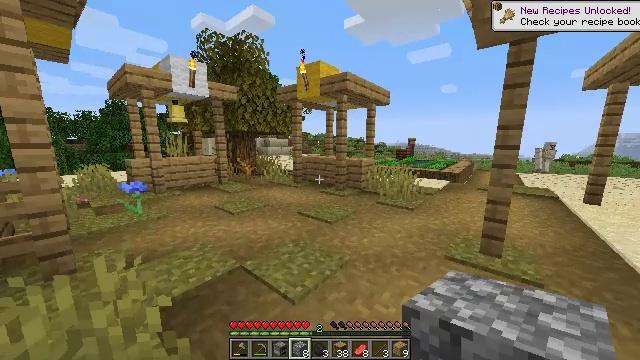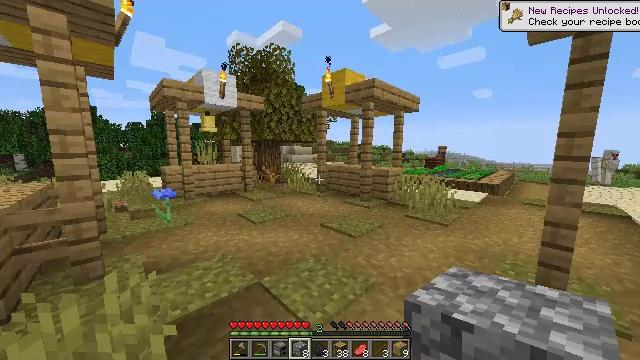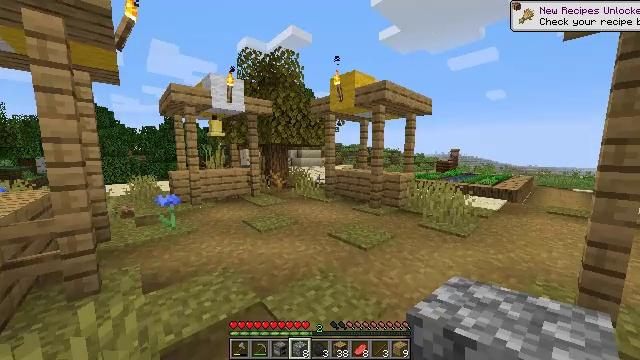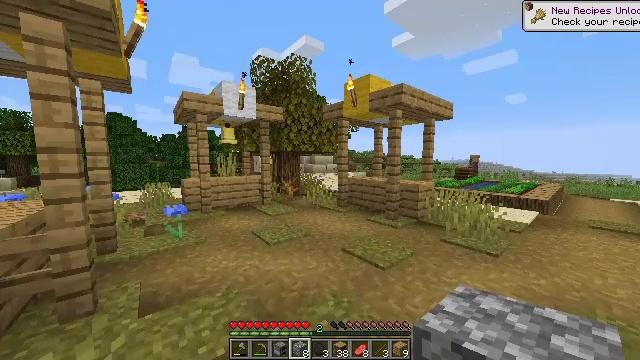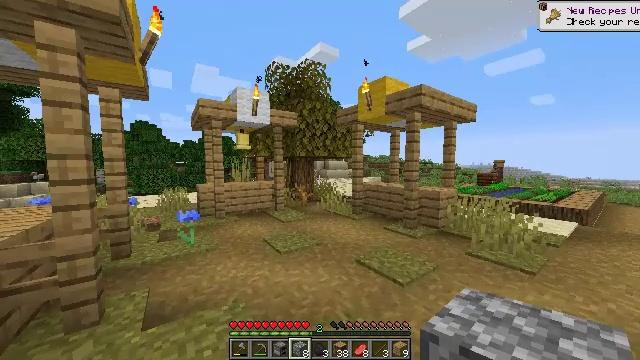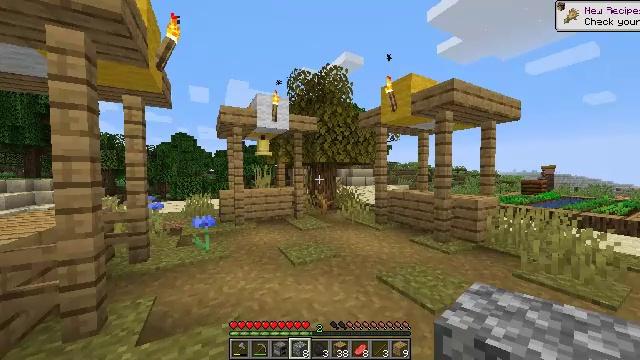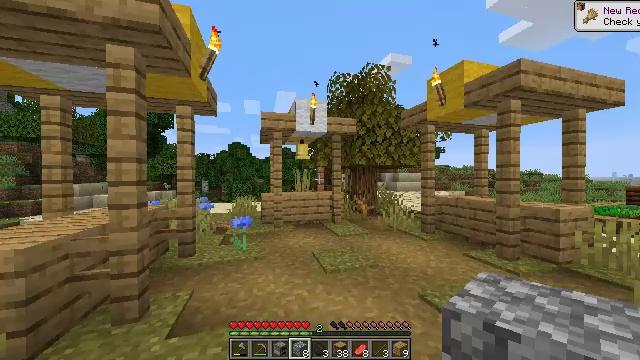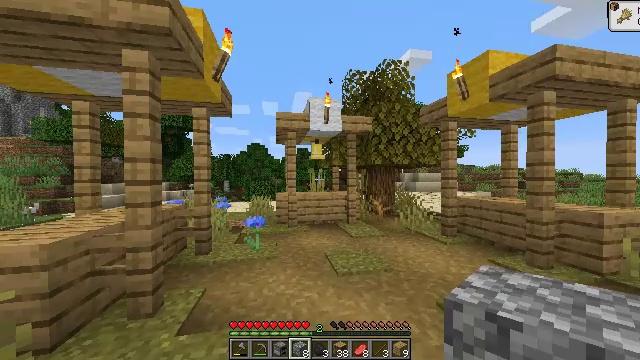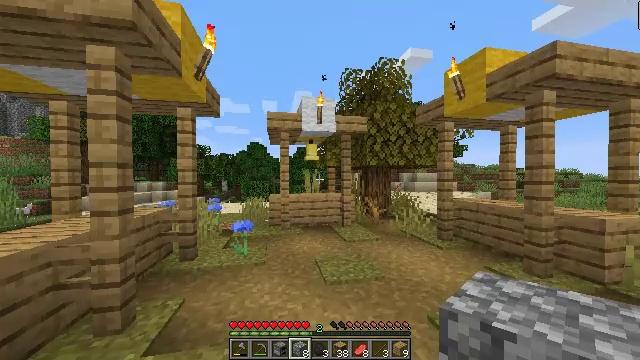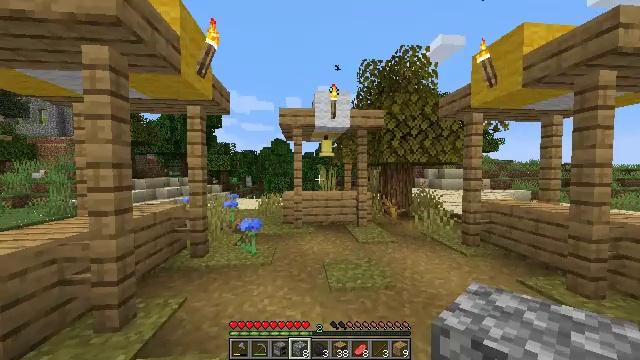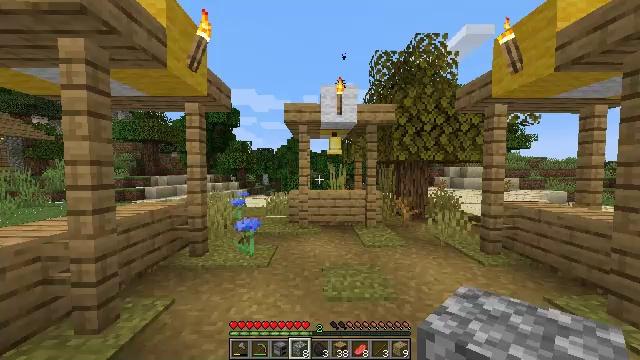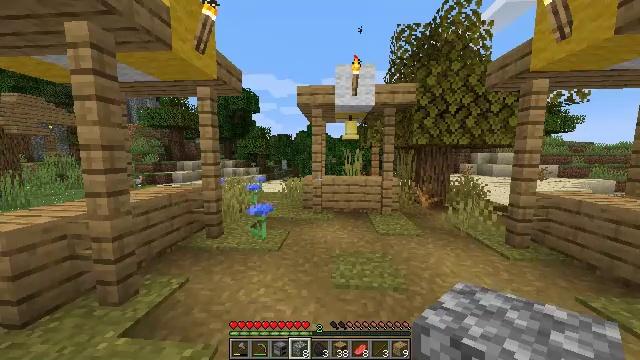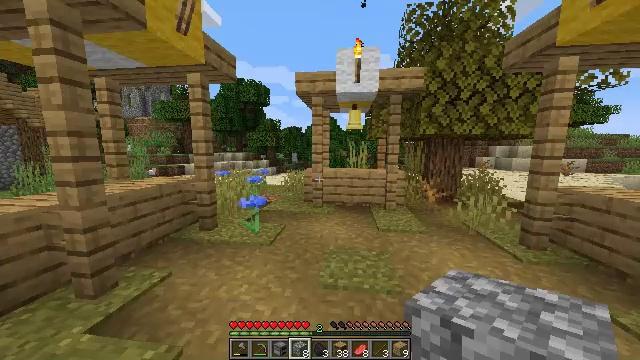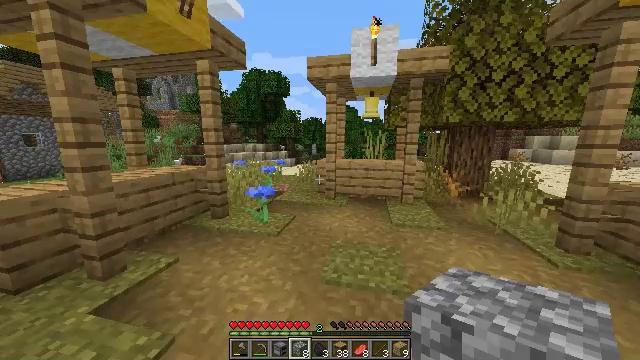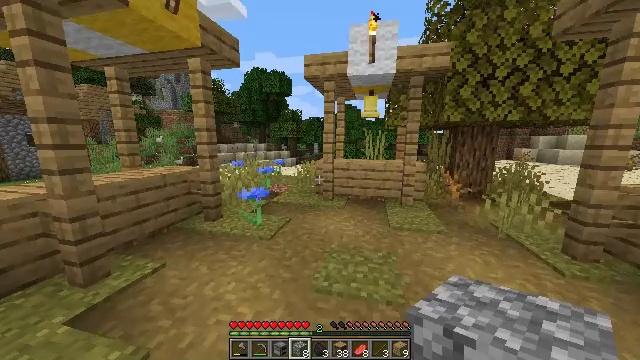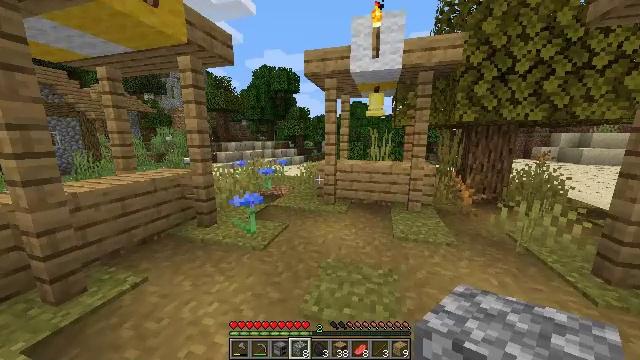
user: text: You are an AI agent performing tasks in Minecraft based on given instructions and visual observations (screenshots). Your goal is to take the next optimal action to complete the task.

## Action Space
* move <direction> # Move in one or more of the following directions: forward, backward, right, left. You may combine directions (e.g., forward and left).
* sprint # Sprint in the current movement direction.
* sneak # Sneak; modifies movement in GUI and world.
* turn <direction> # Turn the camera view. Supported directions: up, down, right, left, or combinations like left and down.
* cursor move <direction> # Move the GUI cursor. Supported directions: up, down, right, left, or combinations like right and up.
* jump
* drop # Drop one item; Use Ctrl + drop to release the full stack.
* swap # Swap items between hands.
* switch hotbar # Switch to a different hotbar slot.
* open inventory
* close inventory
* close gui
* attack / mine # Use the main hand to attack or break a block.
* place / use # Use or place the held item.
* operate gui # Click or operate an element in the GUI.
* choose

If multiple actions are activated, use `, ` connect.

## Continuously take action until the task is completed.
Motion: motion action
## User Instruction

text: Attack the composter to add it to your inventory.
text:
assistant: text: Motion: move forward, sprint, turn left and up
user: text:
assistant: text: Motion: move forward, sprint, turn left
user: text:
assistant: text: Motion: move forward, sprint, turn left and up
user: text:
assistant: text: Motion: move forward and move right, sprint, turn left and up
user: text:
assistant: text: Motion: move forward and move right, sprint, turn left and up
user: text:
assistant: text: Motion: move forward and move right, sprint, turn left and up
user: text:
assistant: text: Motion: move forward and move right, sprint, turn left
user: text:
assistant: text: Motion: move forward and move right, sprint
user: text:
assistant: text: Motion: move forward and move right, sprint, turn left
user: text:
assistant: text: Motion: move forward and move right, sprint, turn left
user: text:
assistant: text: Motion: move forward and move right, sprint, turn left and down
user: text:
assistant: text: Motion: move forward and move right, sprint, turn left and down
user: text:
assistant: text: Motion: move forward and move right, sprint, turn left and down
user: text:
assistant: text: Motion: move forward and move right, sprint
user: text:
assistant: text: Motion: move forward, sprint, turn left
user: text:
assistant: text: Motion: move forward, sprint
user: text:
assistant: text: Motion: move forward, sprint, turn right
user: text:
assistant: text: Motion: move forward, sprint, turn right
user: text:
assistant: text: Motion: move forward and move right, sprint, turn right
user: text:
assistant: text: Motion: move forward and move right, sprint, turn right and down
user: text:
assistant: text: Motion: move forward and move right, turn right and down
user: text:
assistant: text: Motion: move forward and move right, sprint, turn right
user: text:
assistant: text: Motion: move forward and move right, sprint, turn right and up
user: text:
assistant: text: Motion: move forward and move right, sprint, turn right and up
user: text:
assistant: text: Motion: move forward and move right, sprint, turn right
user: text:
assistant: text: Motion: move forward and move right, sprint, turn left and down
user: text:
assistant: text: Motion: move forward and move right, sprint, turn down
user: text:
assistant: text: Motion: move forward and move right, sprint, turn right
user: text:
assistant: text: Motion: move forward and move right, sprint, turn right
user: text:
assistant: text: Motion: move forward, sprint, turn right